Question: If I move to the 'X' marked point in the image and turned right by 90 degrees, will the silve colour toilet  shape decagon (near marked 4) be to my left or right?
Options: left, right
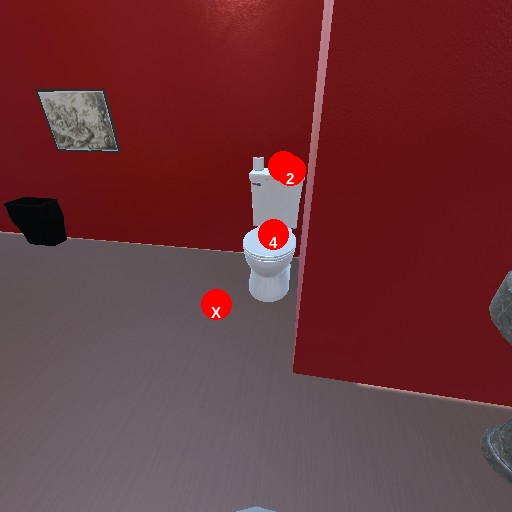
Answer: left